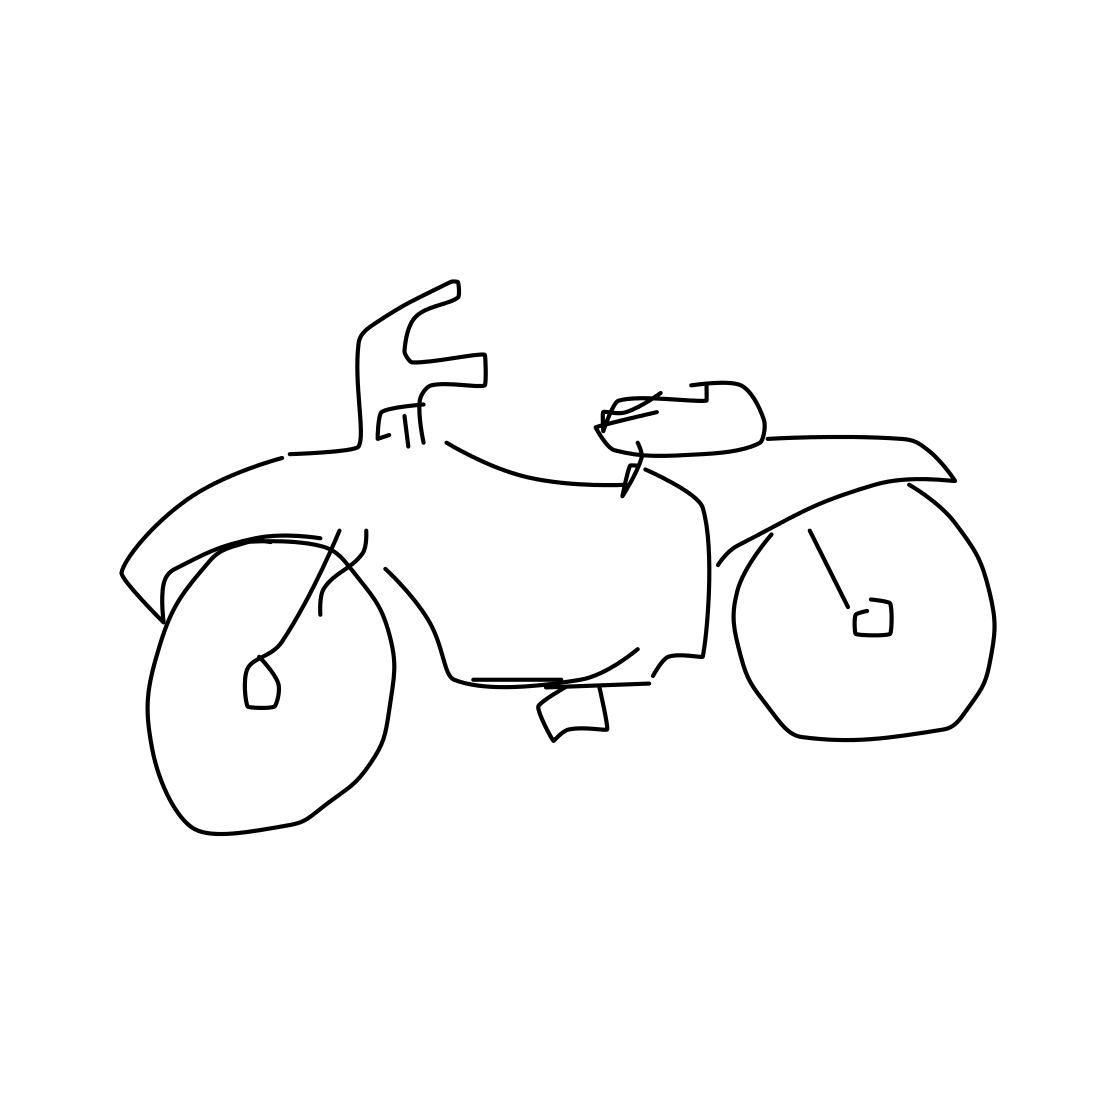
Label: motorbike